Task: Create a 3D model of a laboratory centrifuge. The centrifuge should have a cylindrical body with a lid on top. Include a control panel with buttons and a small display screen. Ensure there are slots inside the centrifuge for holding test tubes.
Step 611:
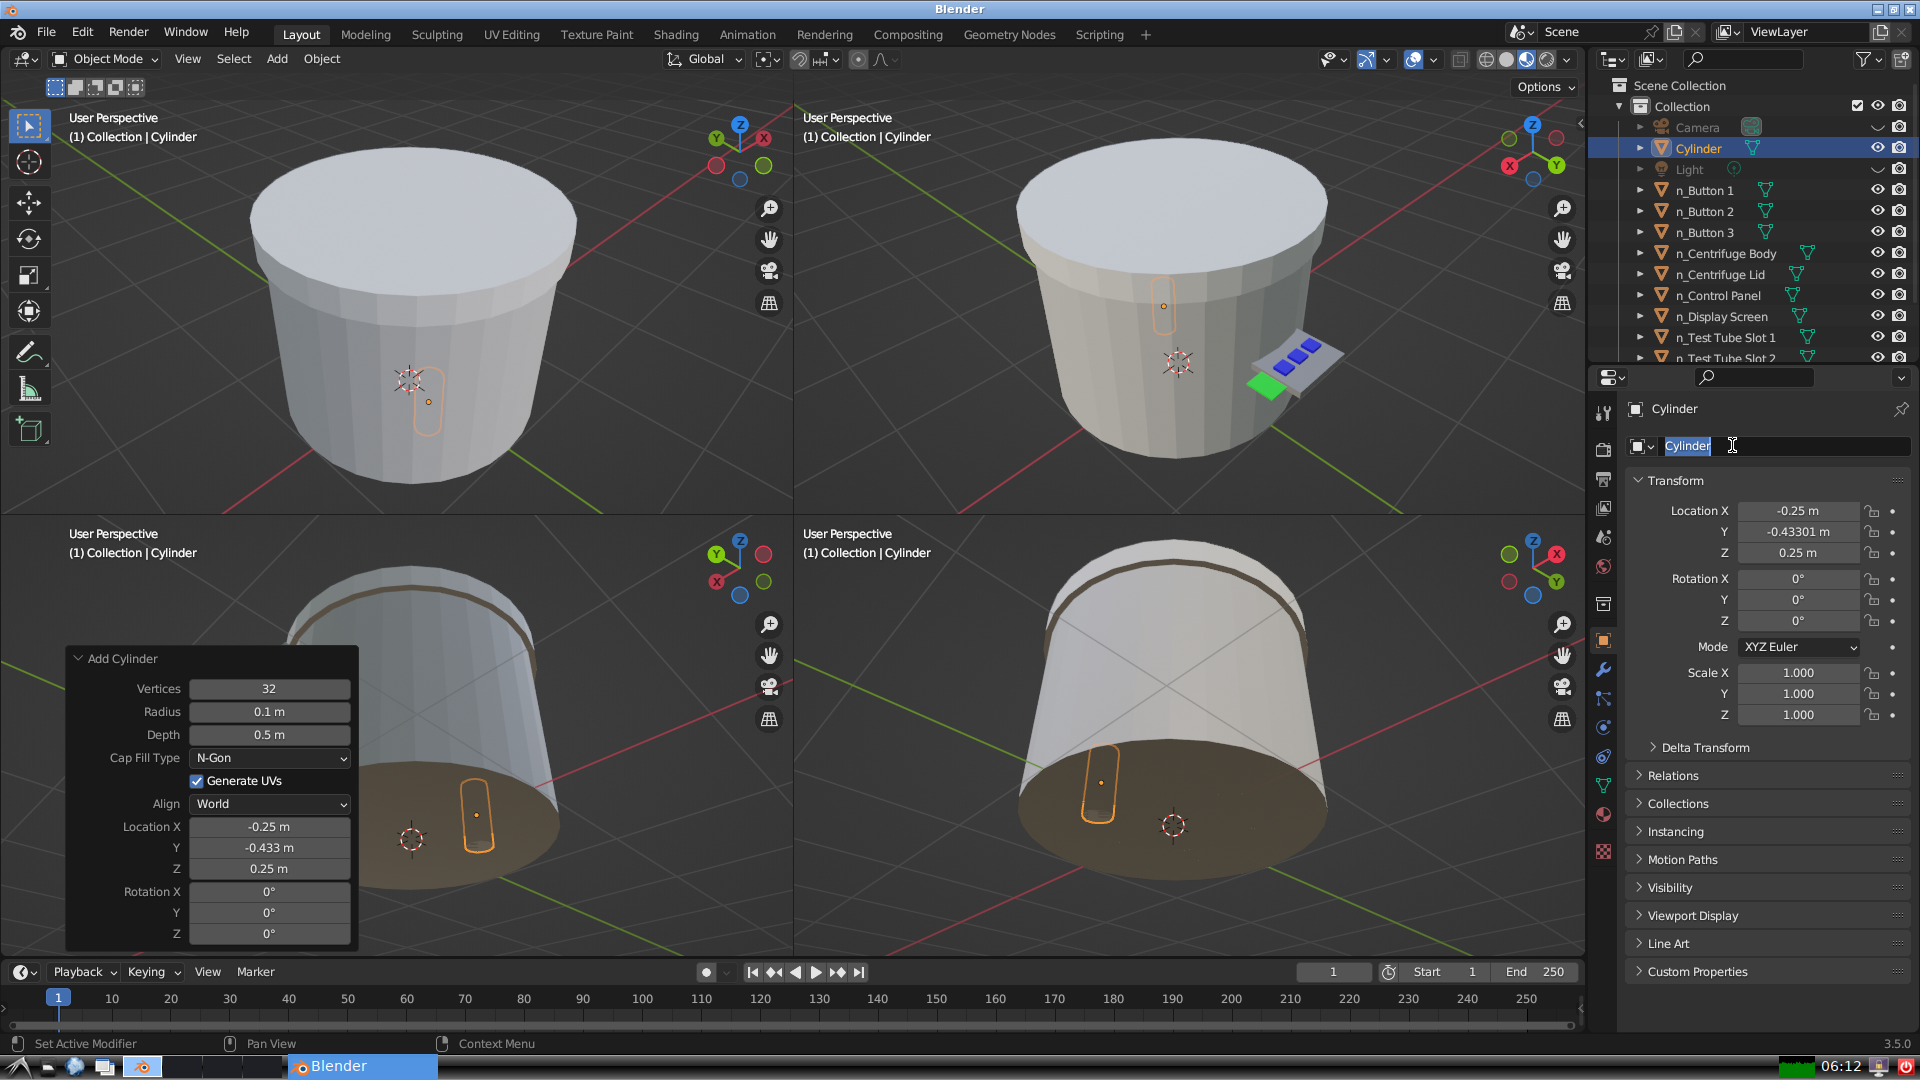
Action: input_text: n_Test Tube Slot 5